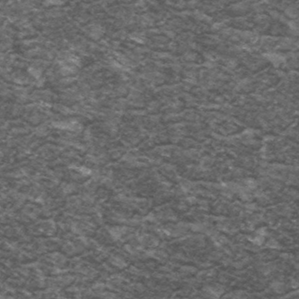
Label: frost